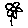
Label: flower